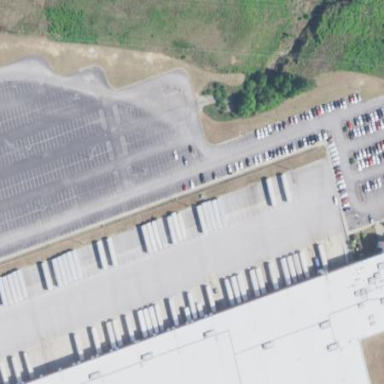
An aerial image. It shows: Parking area with surface.